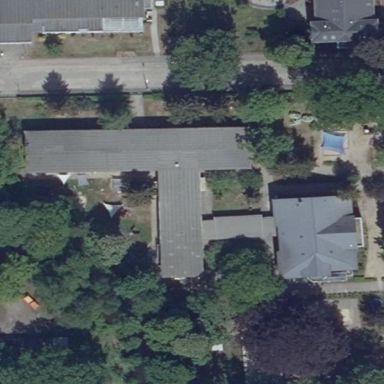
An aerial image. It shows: Kindergarten surrounded by chain link fence.